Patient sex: F
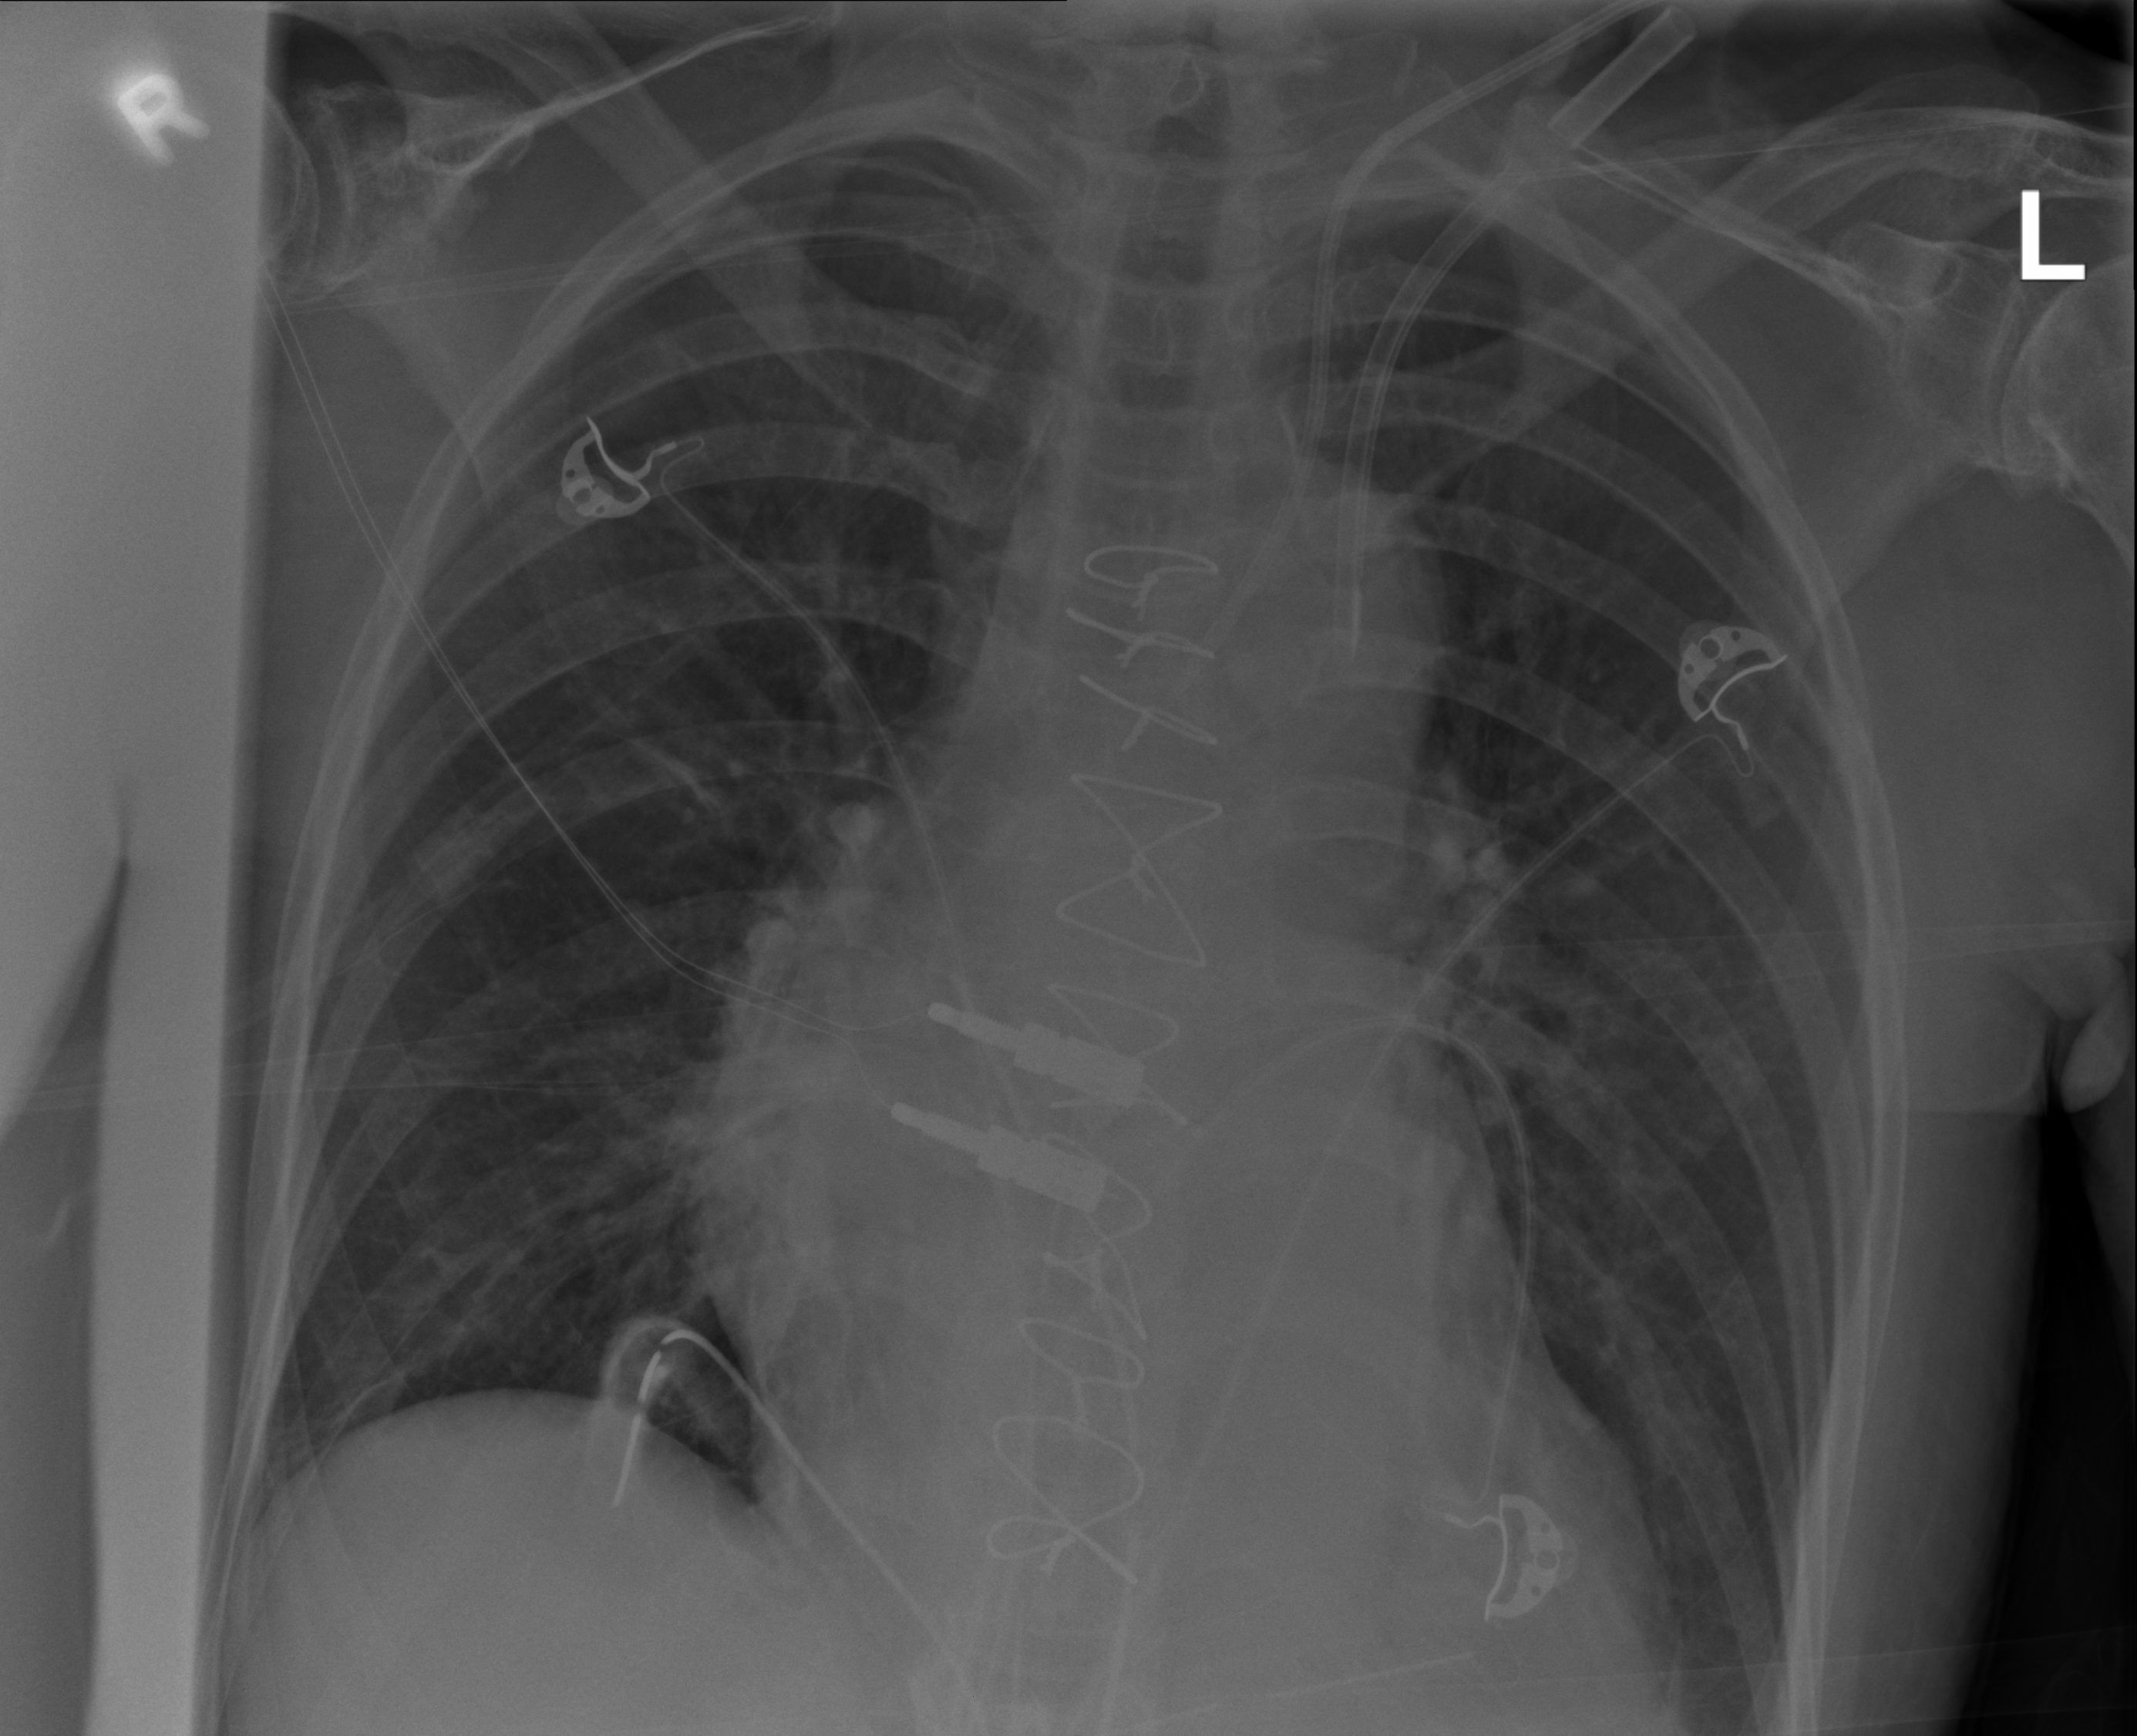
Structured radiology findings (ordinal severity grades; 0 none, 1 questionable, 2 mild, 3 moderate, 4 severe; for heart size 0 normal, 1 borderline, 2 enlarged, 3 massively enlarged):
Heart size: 2
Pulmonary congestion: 0
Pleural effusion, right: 0
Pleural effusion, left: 0
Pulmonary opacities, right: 0
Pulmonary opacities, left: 0
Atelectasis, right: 2
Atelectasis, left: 2